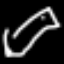
Label: pencil